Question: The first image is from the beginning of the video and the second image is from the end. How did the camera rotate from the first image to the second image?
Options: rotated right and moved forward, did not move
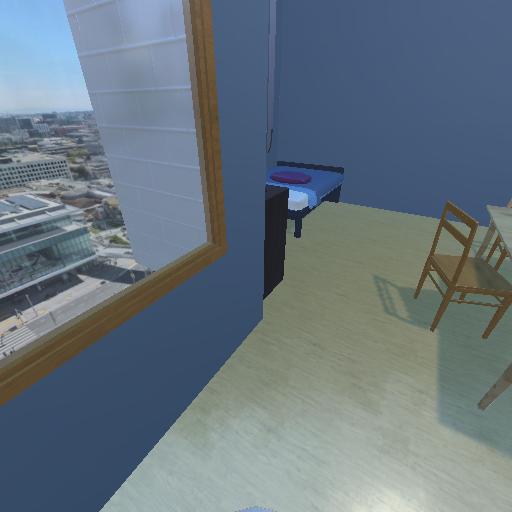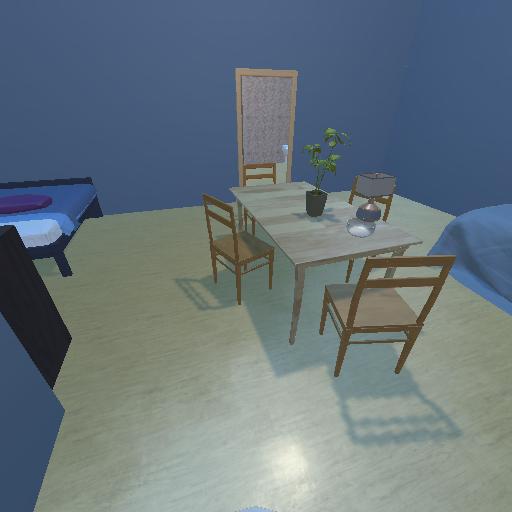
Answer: rotated right and moved forward